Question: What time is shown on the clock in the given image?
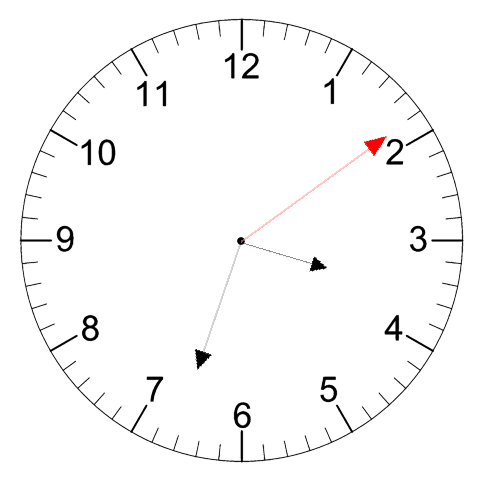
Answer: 03:33:09